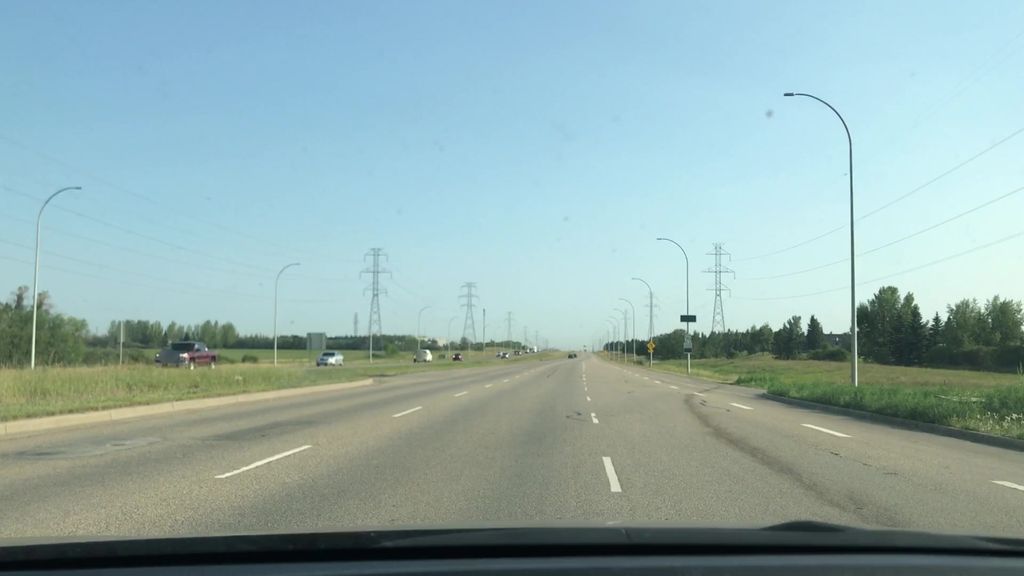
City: edmonton